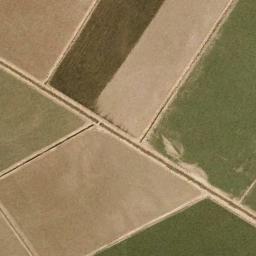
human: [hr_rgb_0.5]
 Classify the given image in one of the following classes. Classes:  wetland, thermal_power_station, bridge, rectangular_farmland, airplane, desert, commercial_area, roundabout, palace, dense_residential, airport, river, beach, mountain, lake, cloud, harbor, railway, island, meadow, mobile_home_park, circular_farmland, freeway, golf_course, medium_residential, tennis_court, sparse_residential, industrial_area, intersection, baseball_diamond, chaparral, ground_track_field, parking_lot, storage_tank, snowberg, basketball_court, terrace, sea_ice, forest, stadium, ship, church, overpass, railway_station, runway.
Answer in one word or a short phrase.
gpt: rectangular_farmland